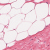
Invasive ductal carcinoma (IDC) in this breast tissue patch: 0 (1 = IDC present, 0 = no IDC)